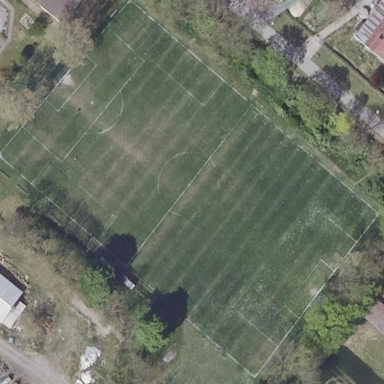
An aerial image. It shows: Soccer pitch with grass surface for leisure land.